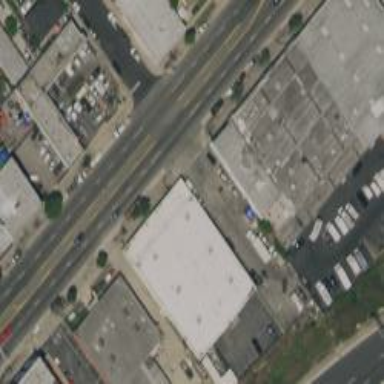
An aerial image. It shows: Industrial building.